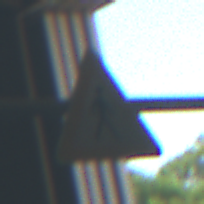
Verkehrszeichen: FussgaengerLinks
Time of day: Midday
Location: Indoor (Urban)
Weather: NotSpecified
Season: NotSpecified
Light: Natural